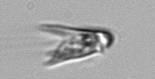
Label: Chrysochromulina_lanceolata